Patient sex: M
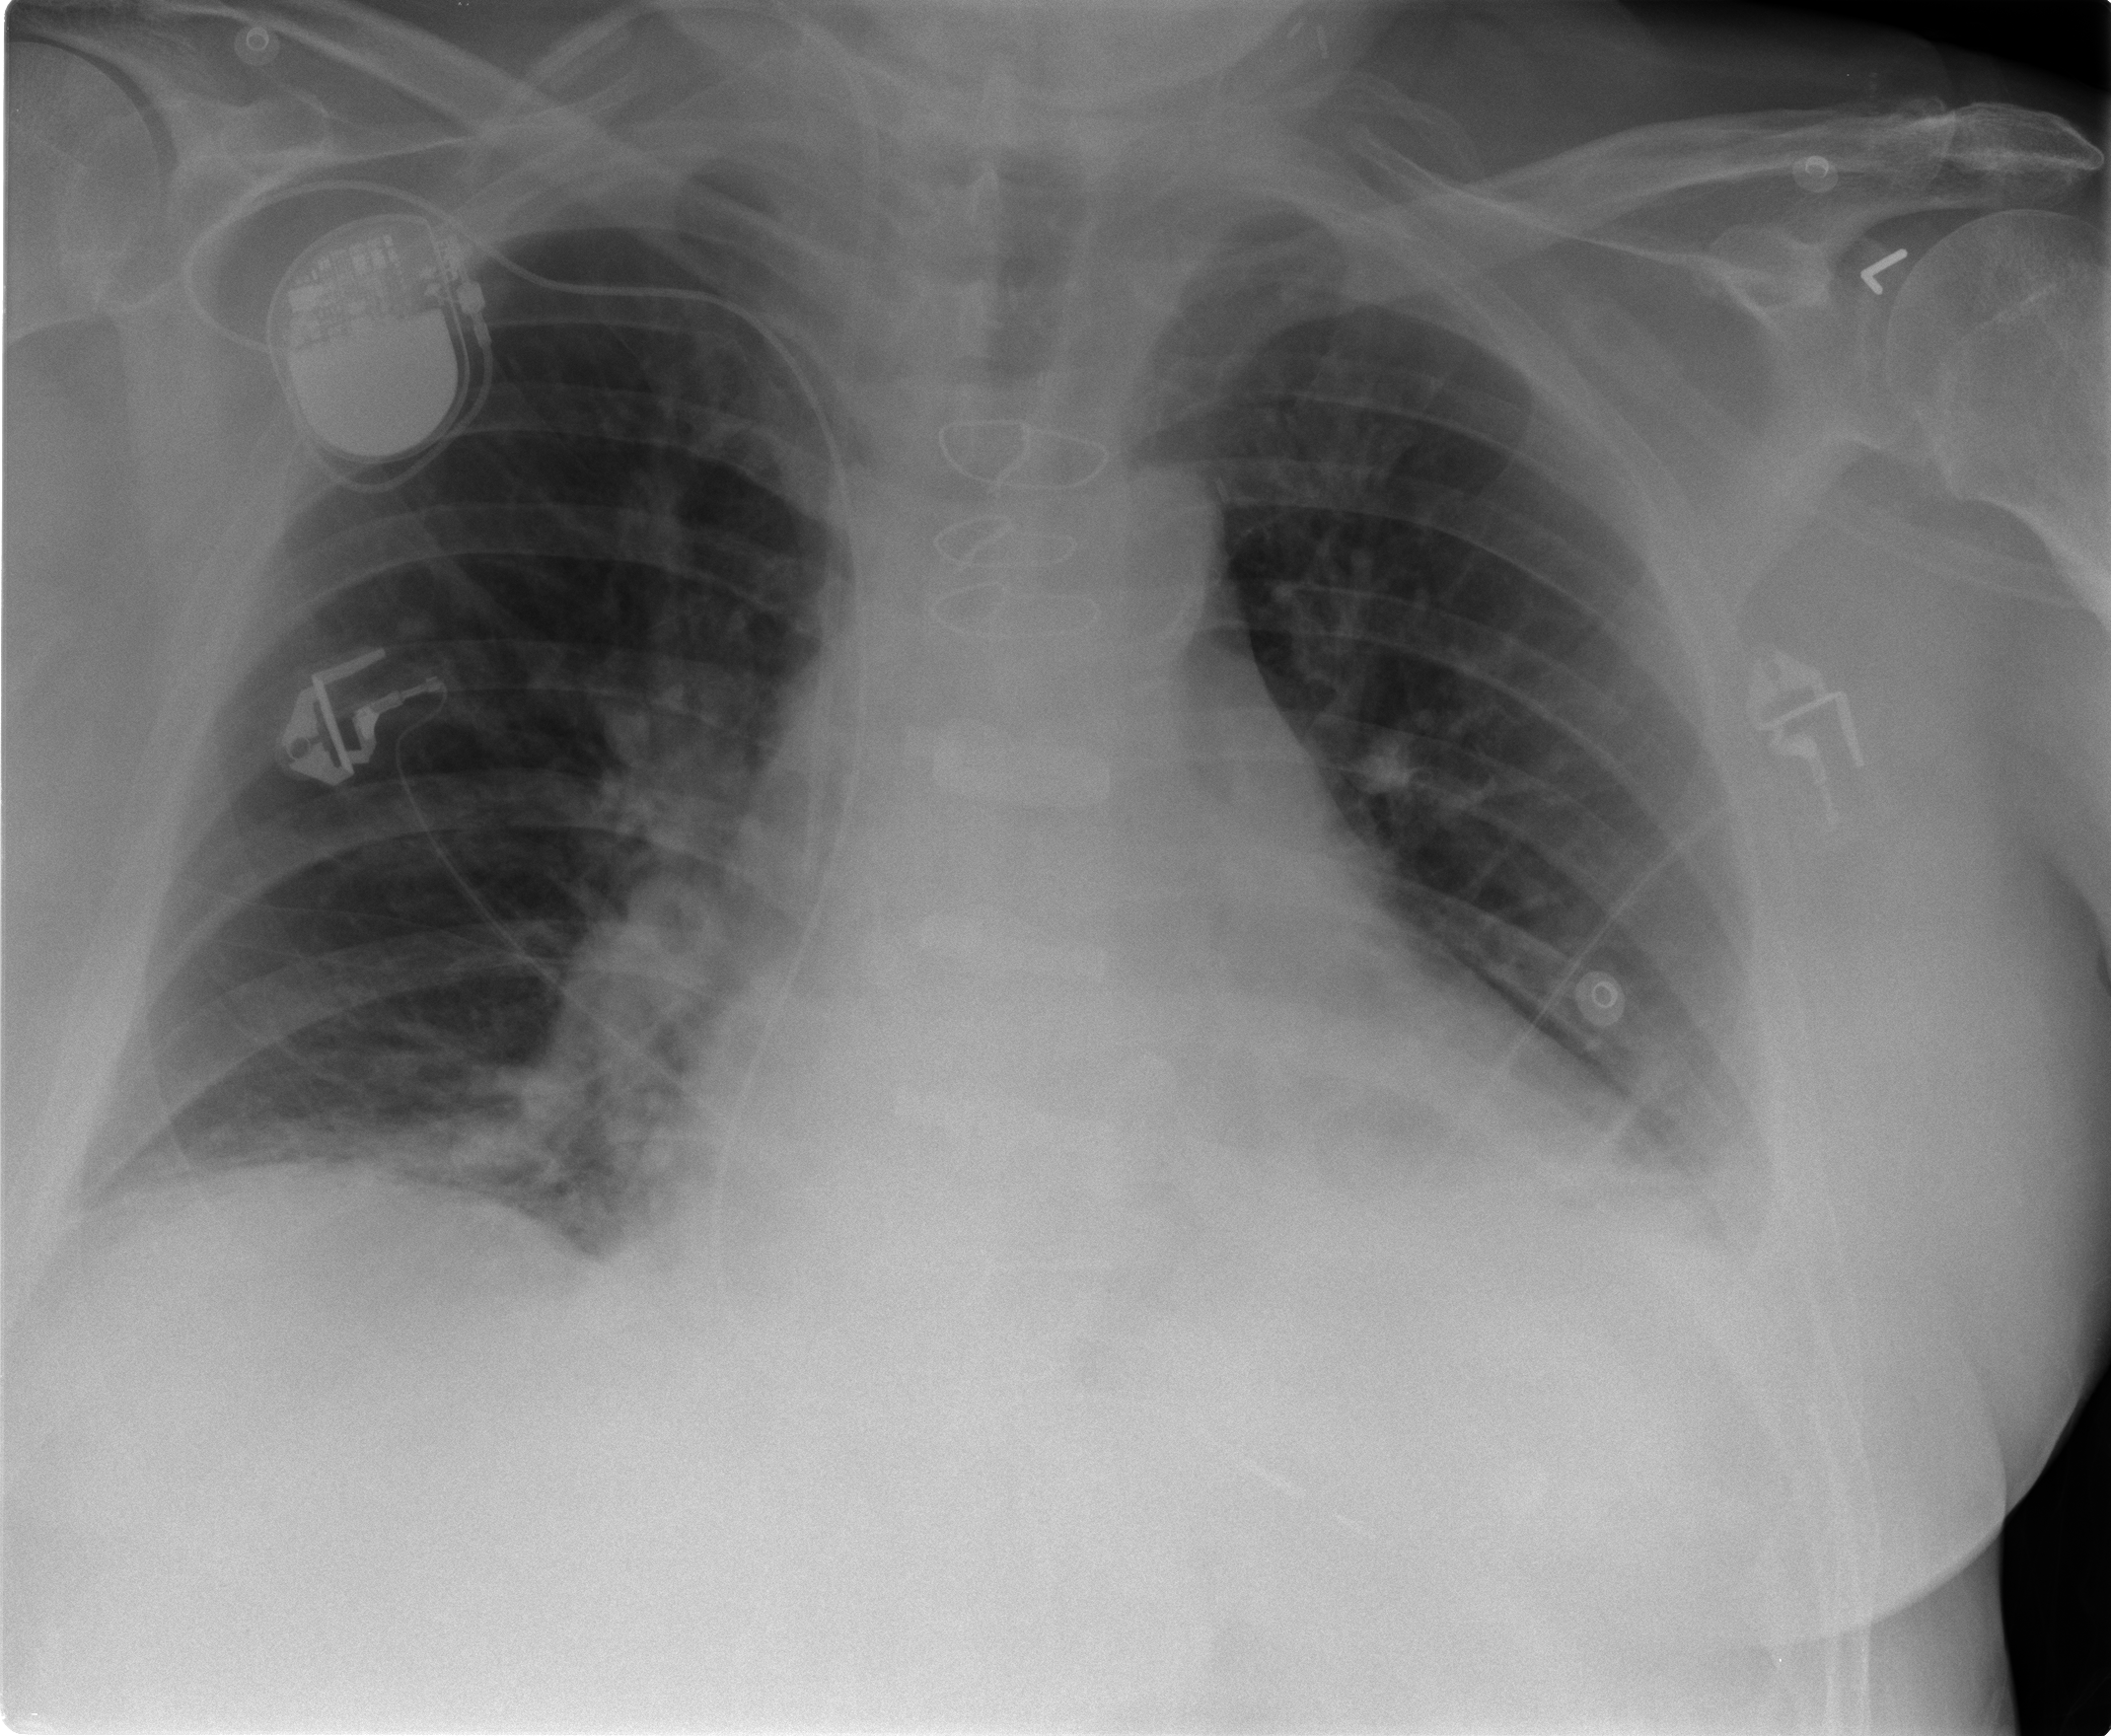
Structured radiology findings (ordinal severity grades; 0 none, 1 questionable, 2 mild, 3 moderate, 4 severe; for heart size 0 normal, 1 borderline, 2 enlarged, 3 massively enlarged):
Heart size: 2
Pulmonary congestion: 2
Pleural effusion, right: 1
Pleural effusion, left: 2
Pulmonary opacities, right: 0
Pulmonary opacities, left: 1
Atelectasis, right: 1
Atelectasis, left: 2